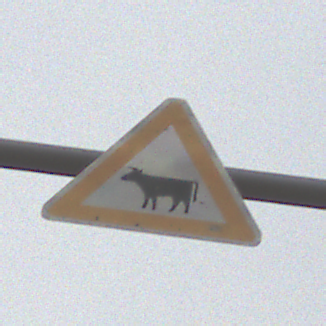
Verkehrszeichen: ViehtriebRechts
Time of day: MorningAfternoon
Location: Outdoor (Nature)
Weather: PartlyCloudy
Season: Winter
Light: Natural